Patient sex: M
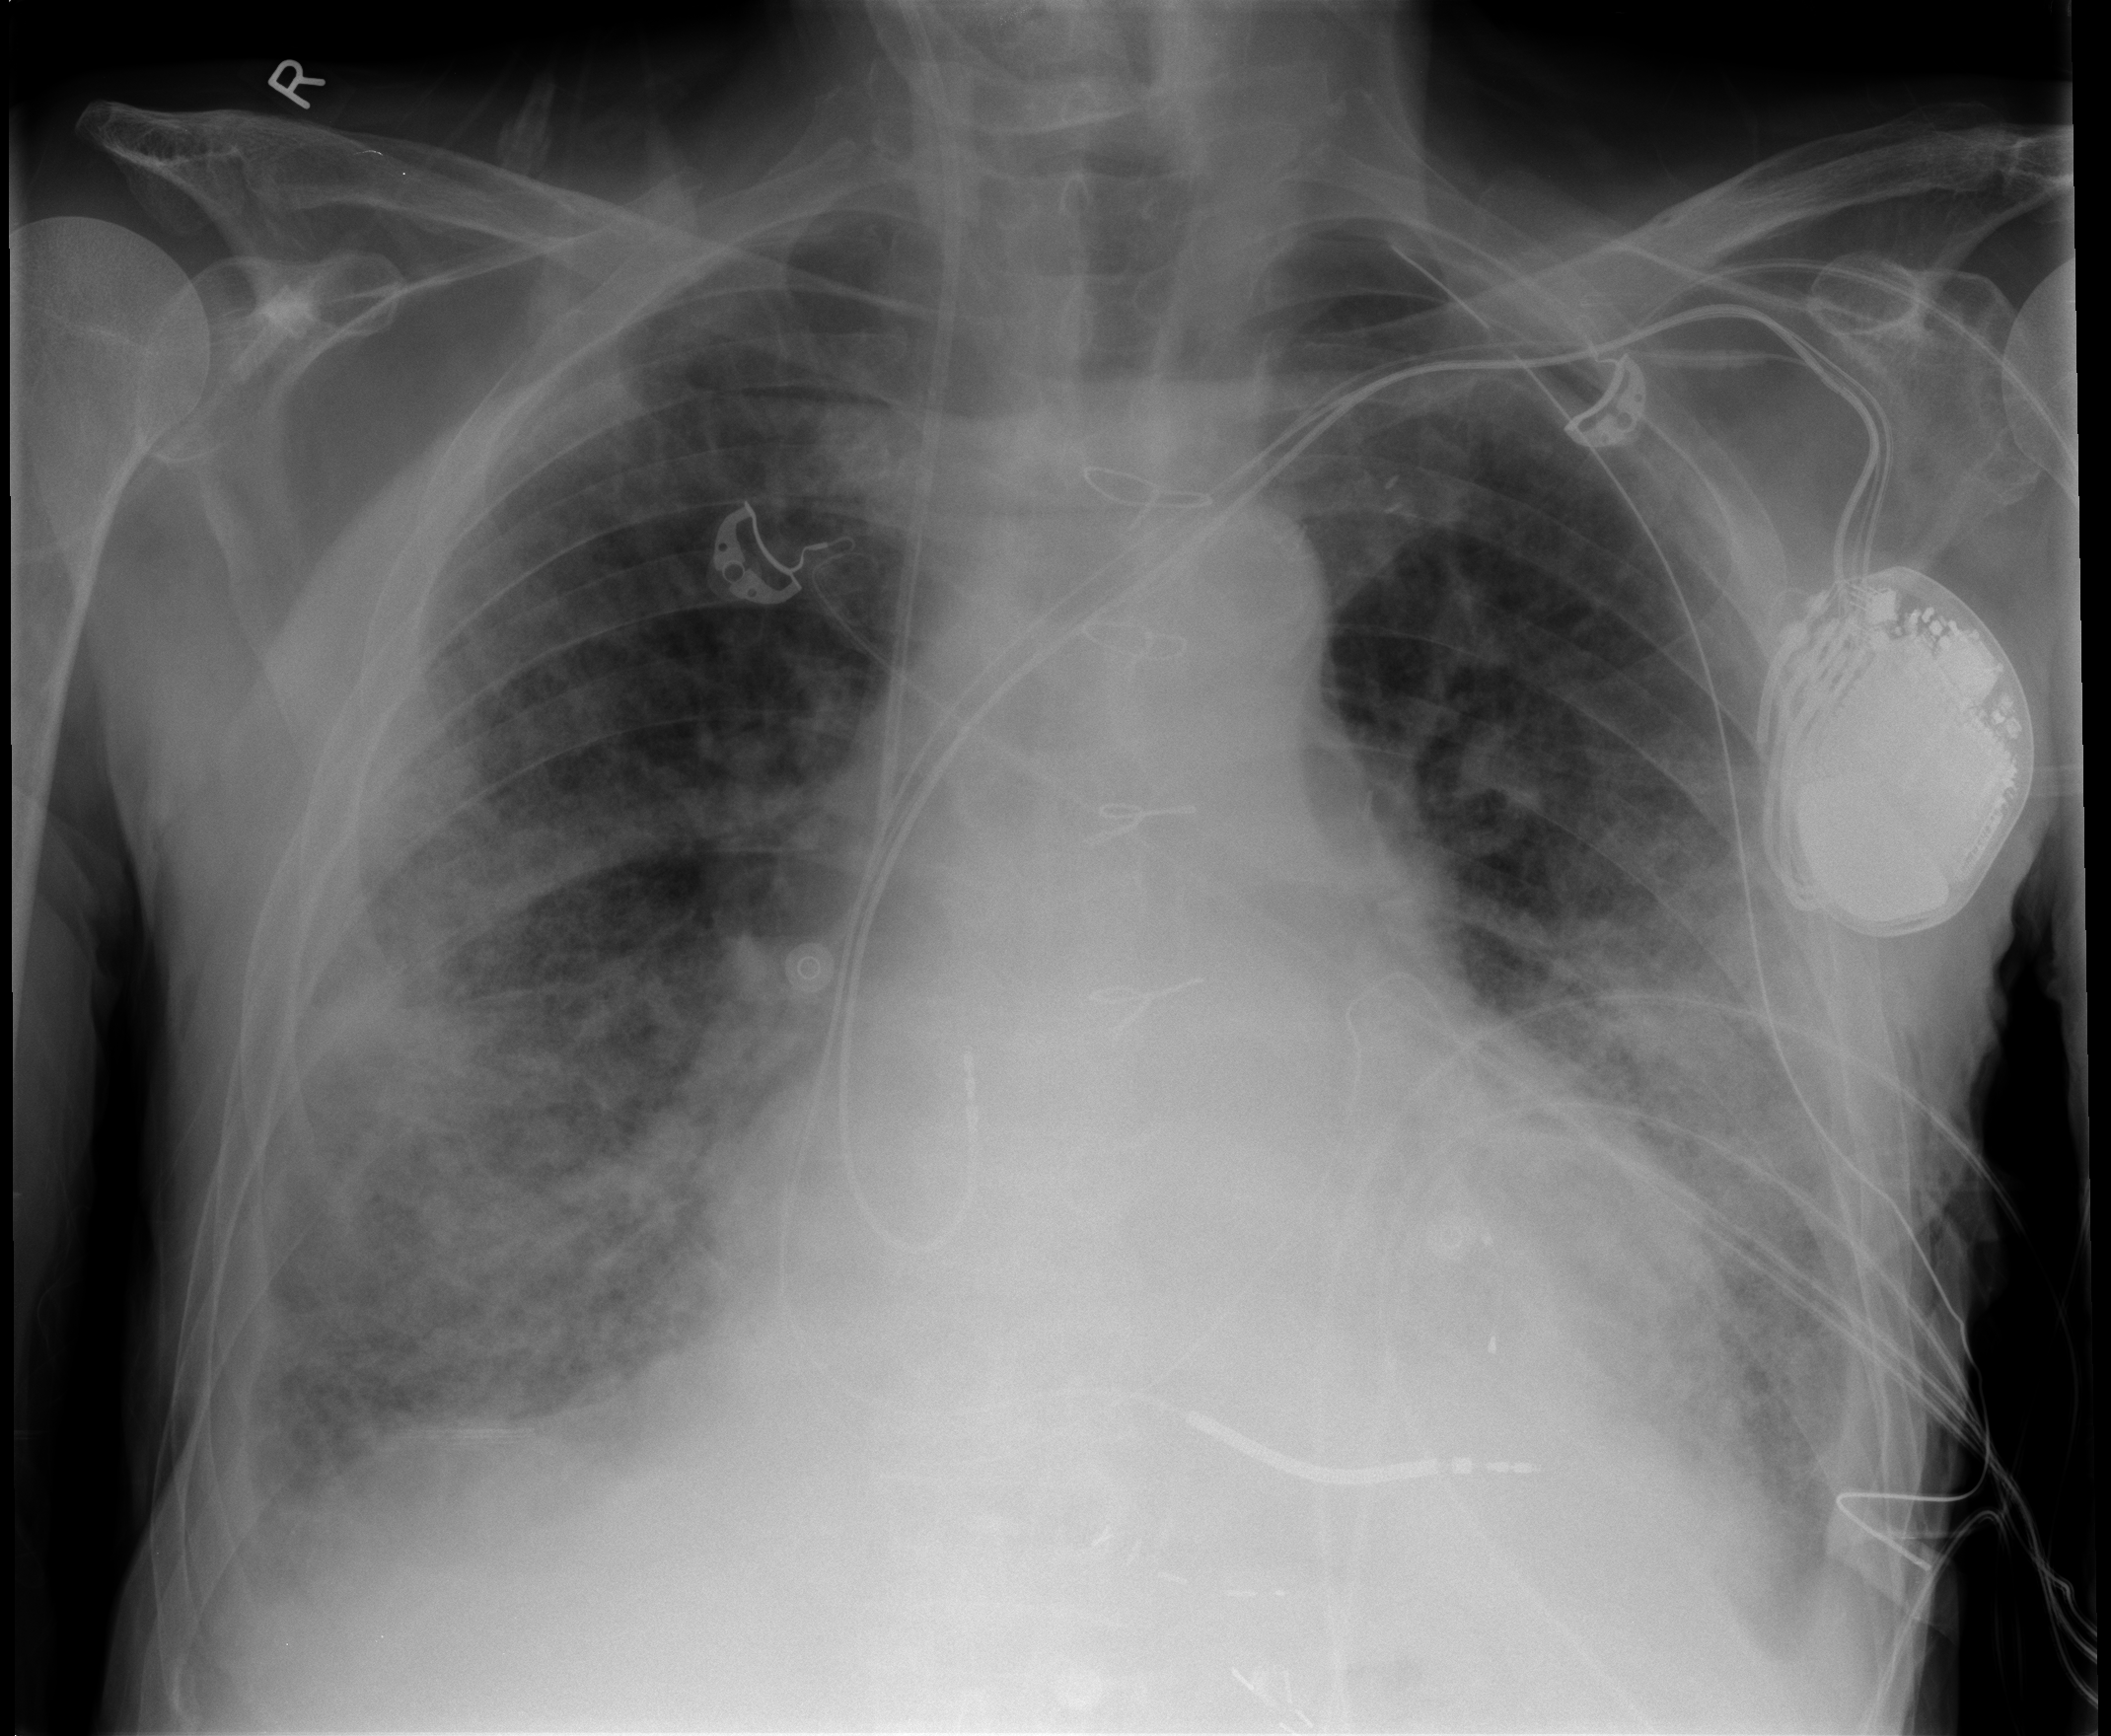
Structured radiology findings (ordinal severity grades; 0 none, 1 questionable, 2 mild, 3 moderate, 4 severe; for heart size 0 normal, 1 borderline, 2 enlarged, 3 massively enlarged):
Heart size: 2
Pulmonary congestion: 3
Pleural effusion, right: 1
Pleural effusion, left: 2
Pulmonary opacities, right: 3
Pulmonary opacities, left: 2
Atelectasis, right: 3
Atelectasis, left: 2